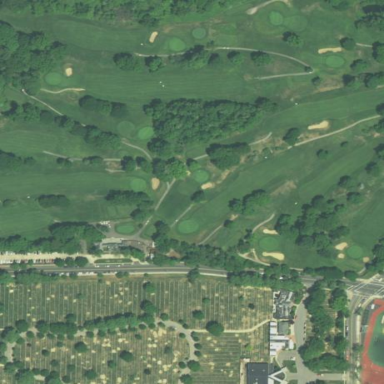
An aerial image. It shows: Golf course.